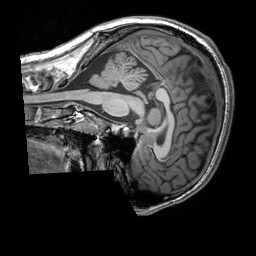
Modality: T1w
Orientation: sagittal
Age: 24
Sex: male
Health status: healthy
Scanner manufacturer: siemens
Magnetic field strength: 3 T
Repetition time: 2.3 s
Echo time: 0.00303 s